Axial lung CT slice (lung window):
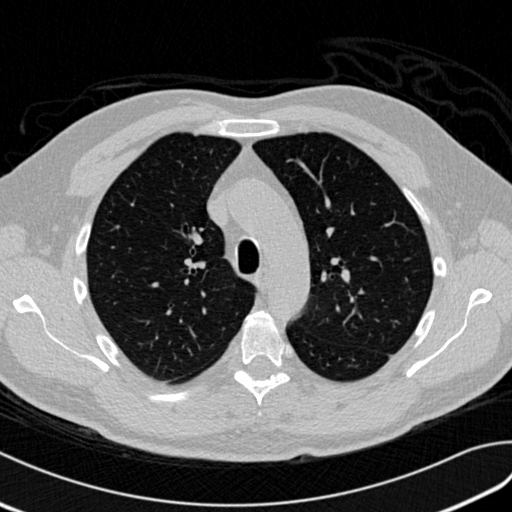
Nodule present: no